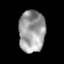
Tissue: lung
Cell type: Epithelial cells
Senescence score: 0.2129
Nuclear area (px): 1074
Mean DAPI intensity: 157.225